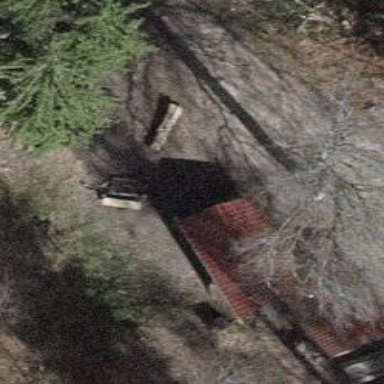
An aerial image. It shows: Picnic table located in leisure land area.